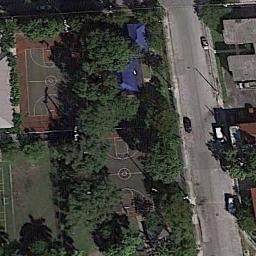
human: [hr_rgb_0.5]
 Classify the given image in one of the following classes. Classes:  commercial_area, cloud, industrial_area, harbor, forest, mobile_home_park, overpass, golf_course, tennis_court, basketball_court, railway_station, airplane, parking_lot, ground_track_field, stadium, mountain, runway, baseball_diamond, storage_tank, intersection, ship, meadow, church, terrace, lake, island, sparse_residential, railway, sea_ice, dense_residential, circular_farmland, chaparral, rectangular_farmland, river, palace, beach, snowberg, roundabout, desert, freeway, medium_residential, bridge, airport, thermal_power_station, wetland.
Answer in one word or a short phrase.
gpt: basketball_court